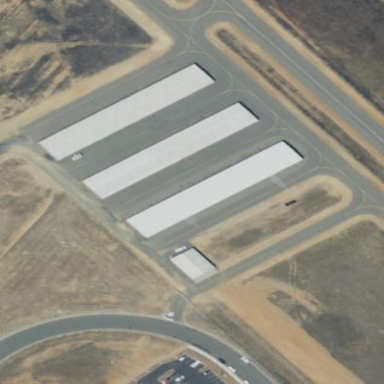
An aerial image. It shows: Hangar building located at airport.